Interaction volume radius: 5 \u00c5
Interaction volume height: 40 \u00c5
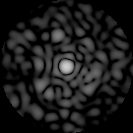
Disorder parameter: 0.8439